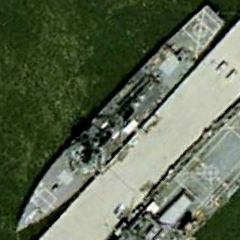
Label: destroyer